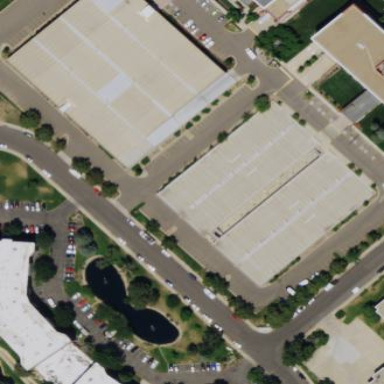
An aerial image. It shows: Multi-storey parking building.